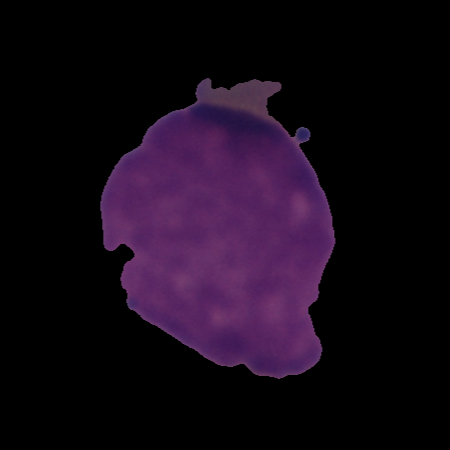
Label: cancer